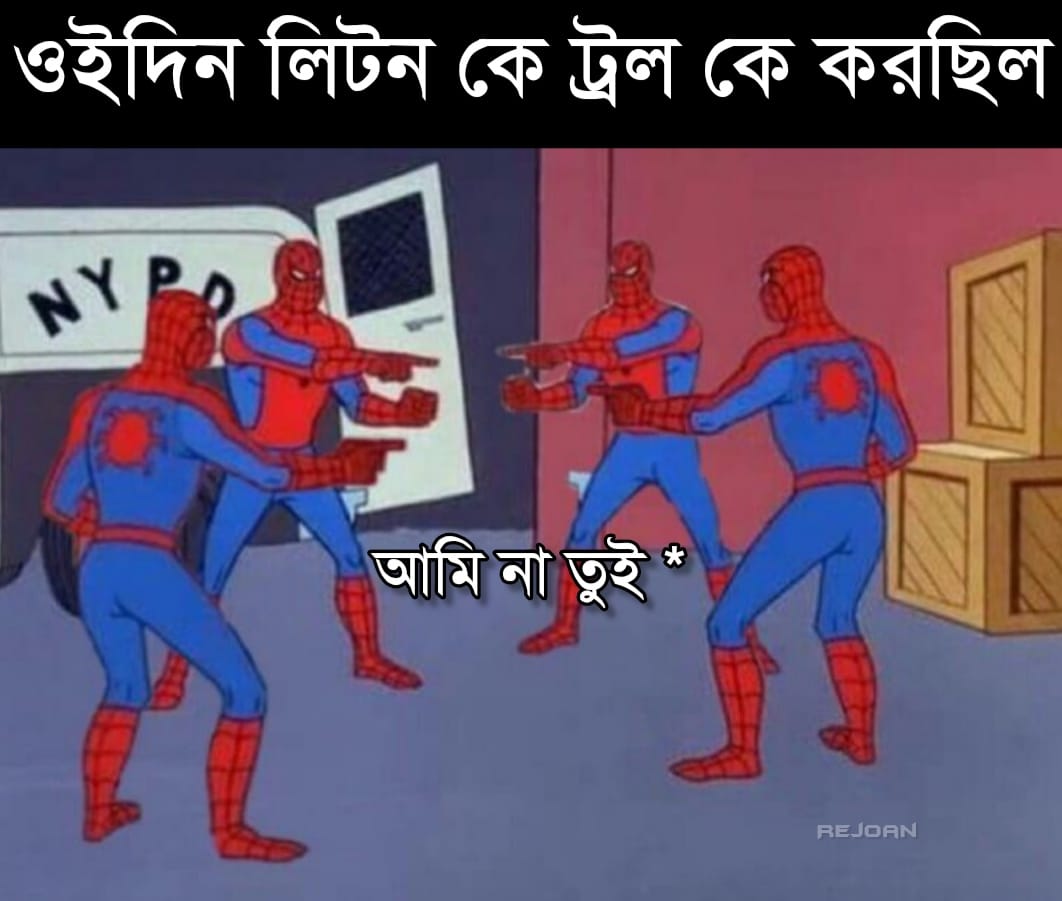
Text: ওইদিন লিটন কে ট্রল কে করছিল আমি না তুই
Label: Non Hate